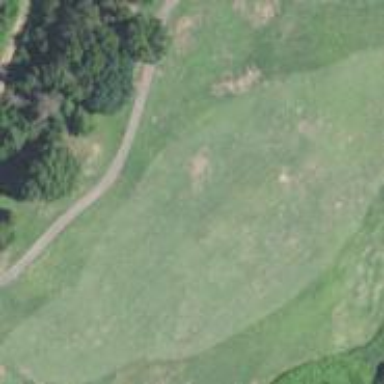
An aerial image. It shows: Golf hole.